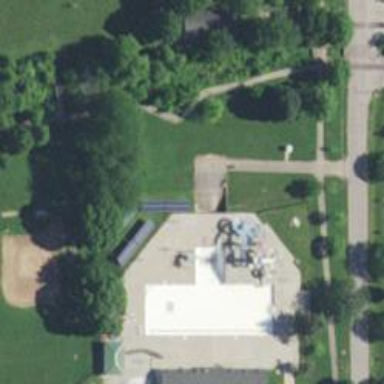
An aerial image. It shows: Water slide attraction.